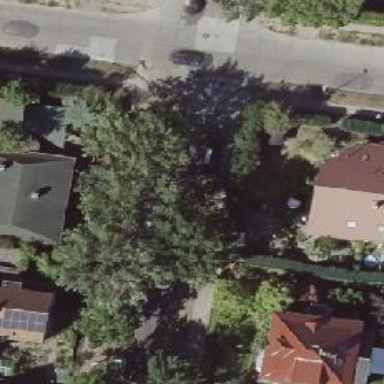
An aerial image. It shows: Avenue lined with deciduous broadleaved trees.